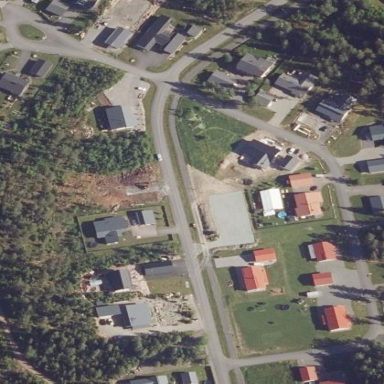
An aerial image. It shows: Residential area.